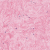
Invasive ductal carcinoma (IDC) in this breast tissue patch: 0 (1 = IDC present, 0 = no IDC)